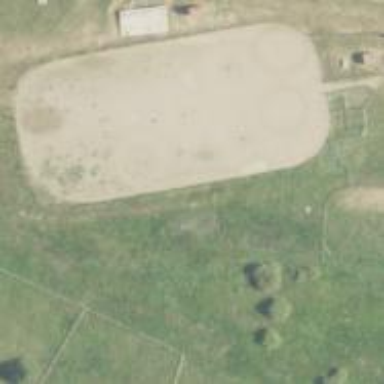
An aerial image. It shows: Sports centre dedicated to equestrian activities.